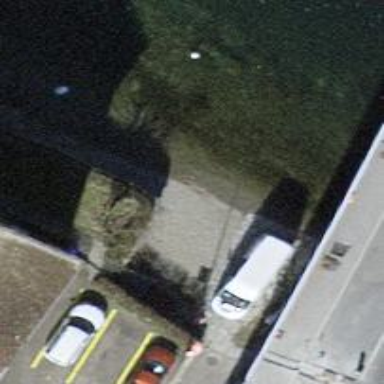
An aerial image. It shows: Slipway on leisure land.